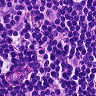
Metastatic tissue present: no